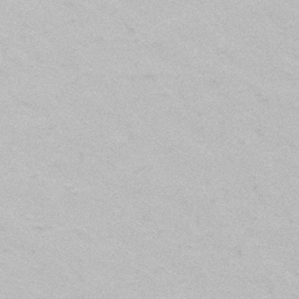
Label: frost